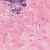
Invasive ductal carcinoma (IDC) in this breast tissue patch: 0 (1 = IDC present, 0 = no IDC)